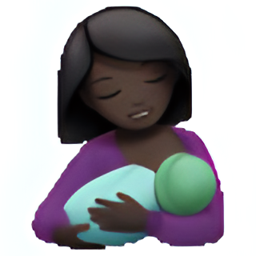
Name: breast feeding
Emoji: 🤱🏿
Group: People & Body
Sub-group: person-role